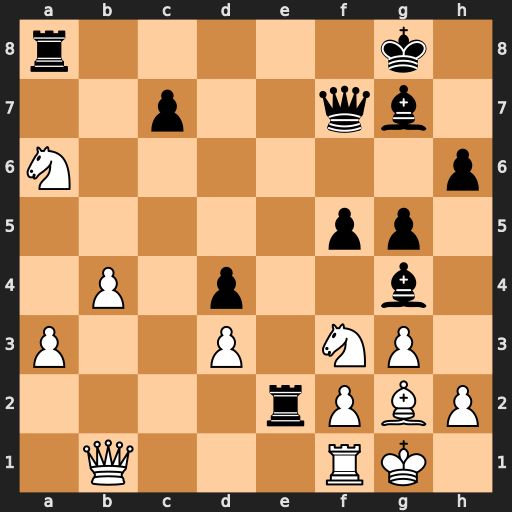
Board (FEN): r5k1/2p2qb1/N6p/5pp1/1P1p2b1/P2P1NP1/4rPBP/1Q3RK1
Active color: w
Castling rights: -
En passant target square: -
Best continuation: Nxg5 hxg5 Bxa8